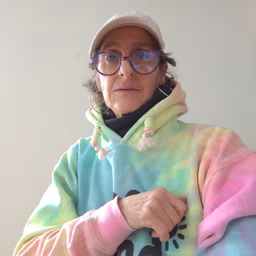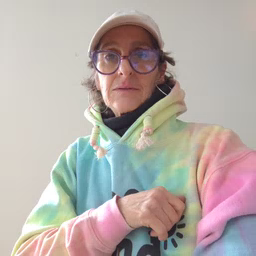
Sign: snack